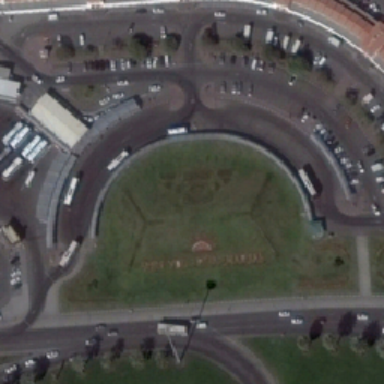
All kinds of cars parking convenient communication .